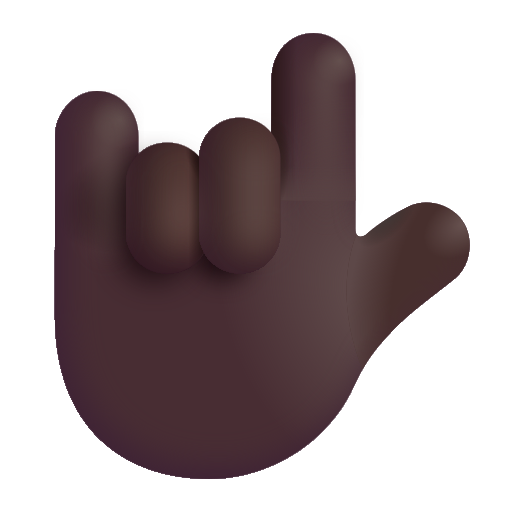
love you gesture color dark